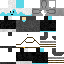
A female human skin with dark skin, wearing brown long hair dressed in a blue hoodie and black pants, featuring a closed mouth.